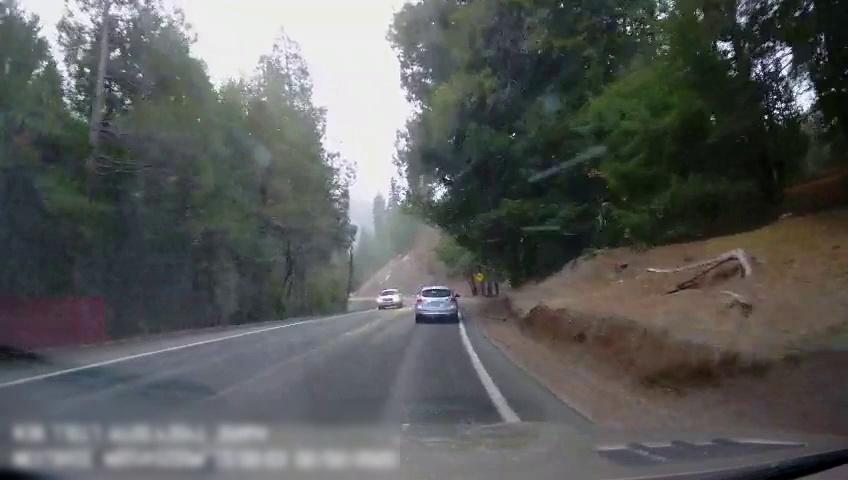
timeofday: Day
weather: Cloudy
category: Drivable Space
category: Vehicles | SUV
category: Vehicles | SUV
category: Lanes | Alternate Lane
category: Lanes | Opposite Lane